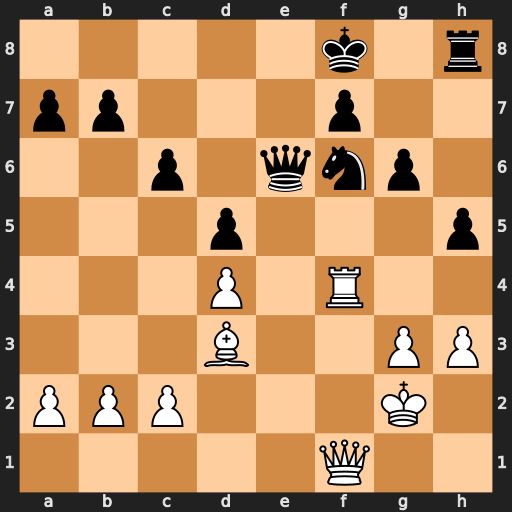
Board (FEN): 5k1r/pp3p2/2p1qnp1/3p3p/3P1R2/3B2PP/PPP3K1/5Q2
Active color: w
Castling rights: -
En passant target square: -
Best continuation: Rxf6 Qxf6 Qxf6